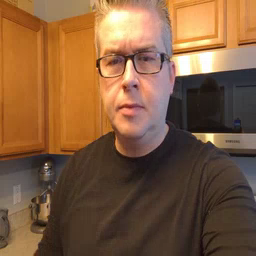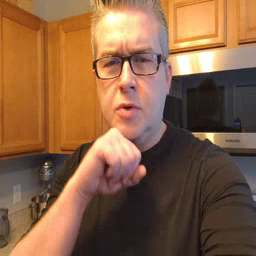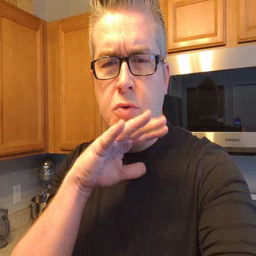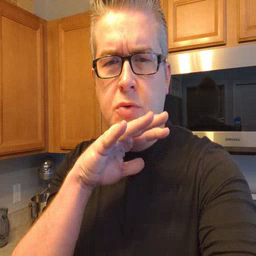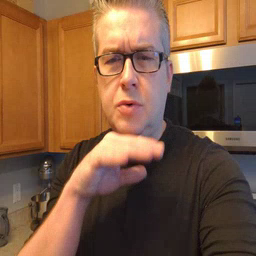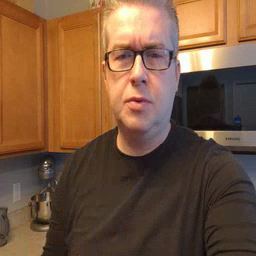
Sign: dirty